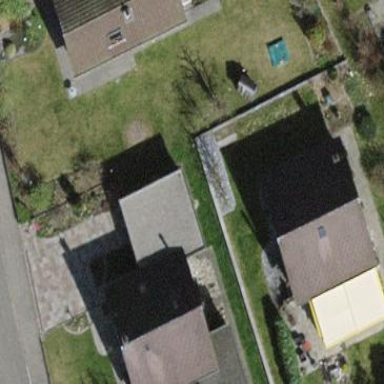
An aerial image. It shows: Detached building.